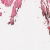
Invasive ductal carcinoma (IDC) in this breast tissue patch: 0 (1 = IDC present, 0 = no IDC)